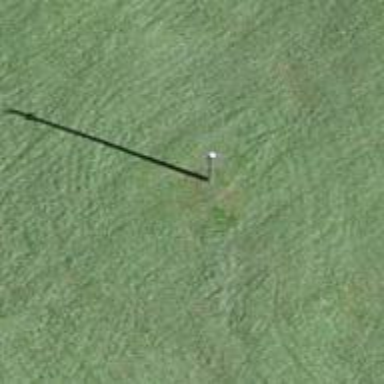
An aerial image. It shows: Power pole.